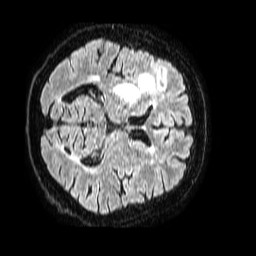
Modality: FLAIR
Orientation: axial
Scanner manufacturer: philips
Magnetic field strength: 1.5 T
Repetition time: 4.8 s
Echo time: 0.3 s